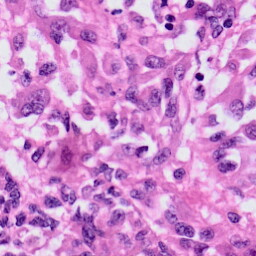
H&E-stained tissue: Skin